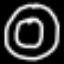
Label: donut